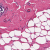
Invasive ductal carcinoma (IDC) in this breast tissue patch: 0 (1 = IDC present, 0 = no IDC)